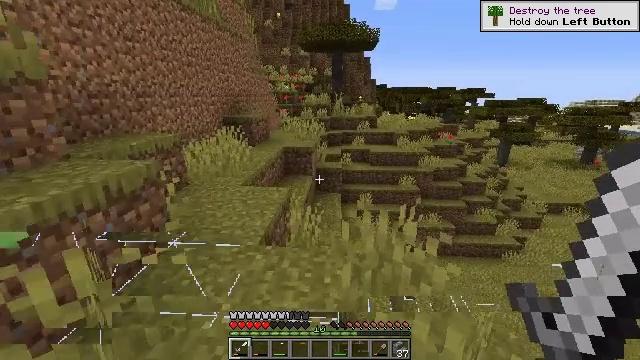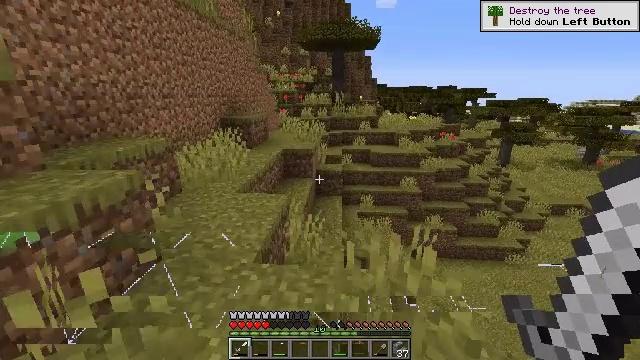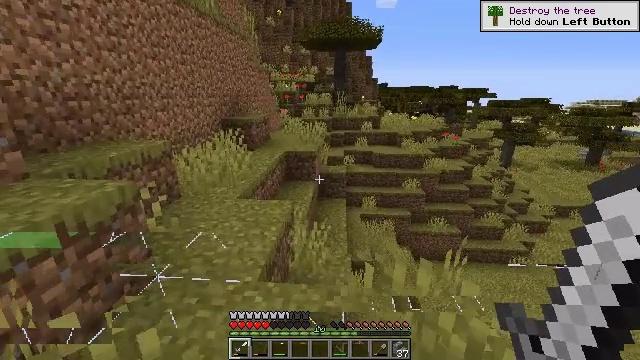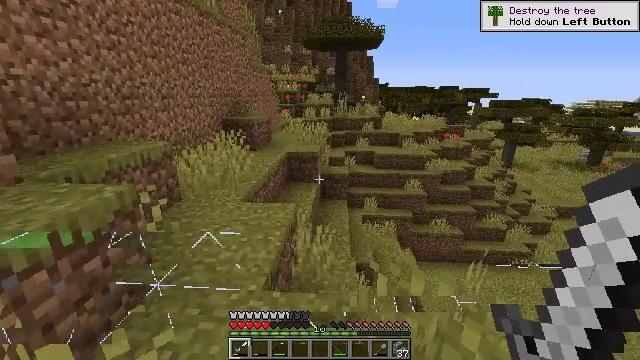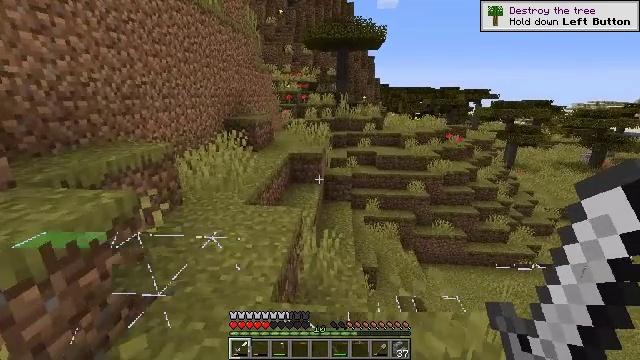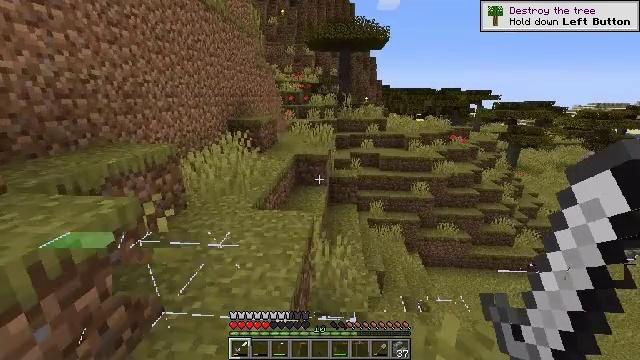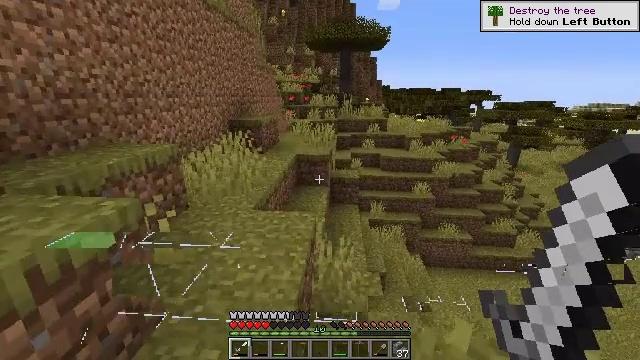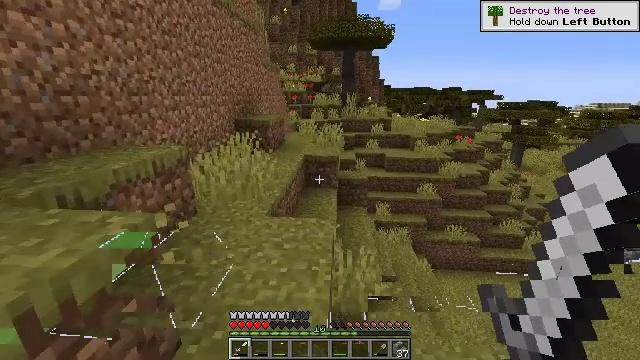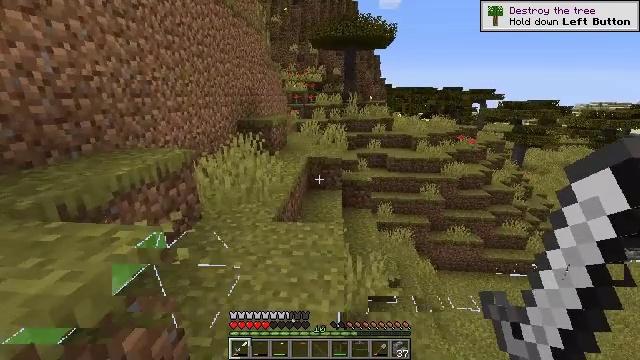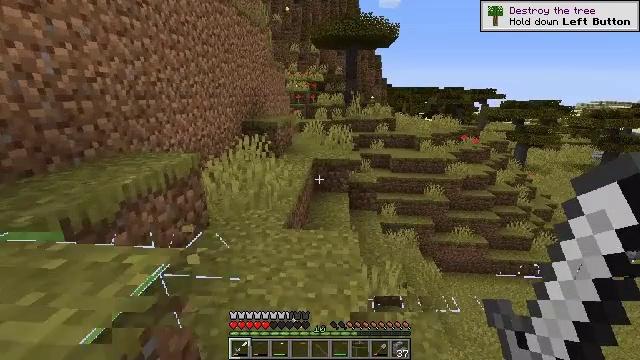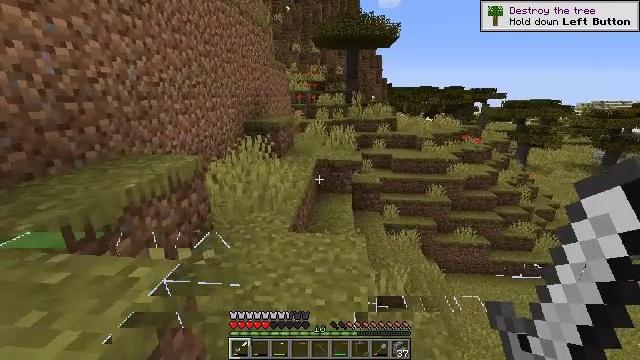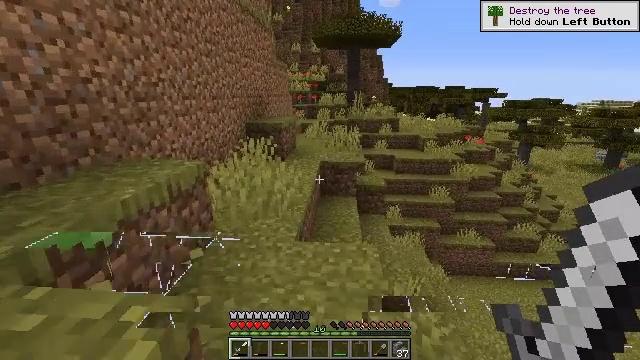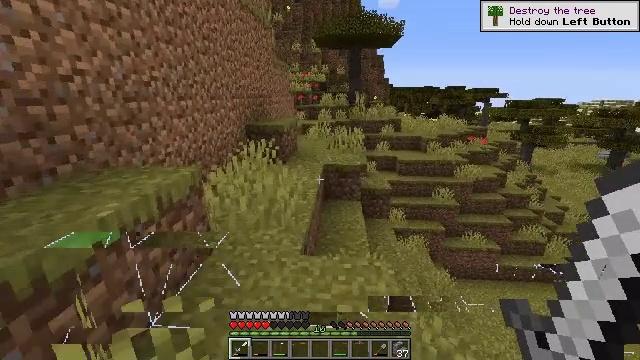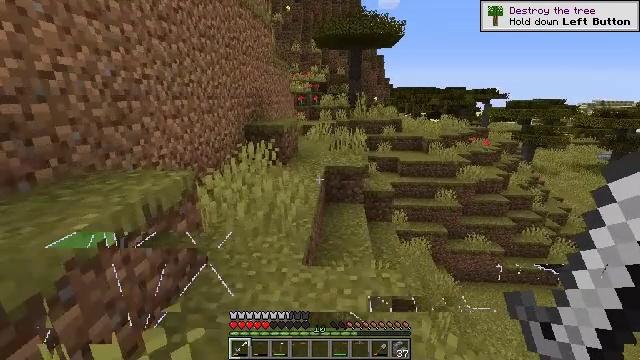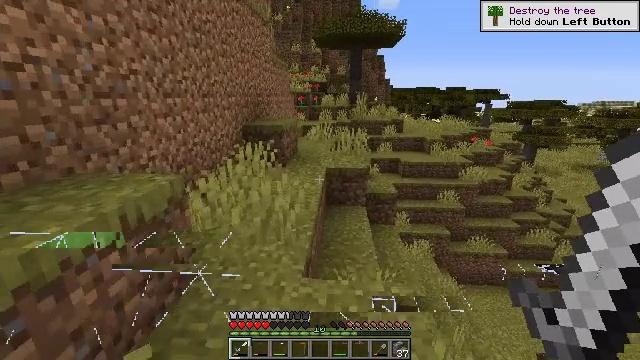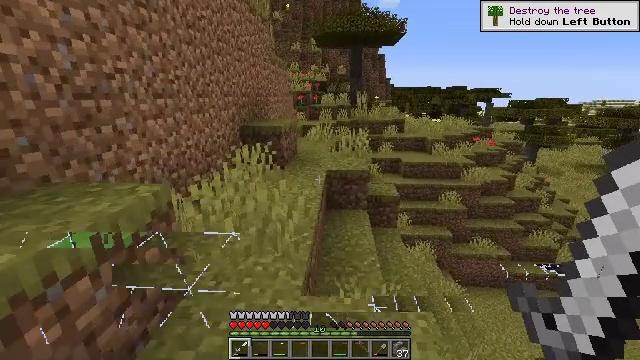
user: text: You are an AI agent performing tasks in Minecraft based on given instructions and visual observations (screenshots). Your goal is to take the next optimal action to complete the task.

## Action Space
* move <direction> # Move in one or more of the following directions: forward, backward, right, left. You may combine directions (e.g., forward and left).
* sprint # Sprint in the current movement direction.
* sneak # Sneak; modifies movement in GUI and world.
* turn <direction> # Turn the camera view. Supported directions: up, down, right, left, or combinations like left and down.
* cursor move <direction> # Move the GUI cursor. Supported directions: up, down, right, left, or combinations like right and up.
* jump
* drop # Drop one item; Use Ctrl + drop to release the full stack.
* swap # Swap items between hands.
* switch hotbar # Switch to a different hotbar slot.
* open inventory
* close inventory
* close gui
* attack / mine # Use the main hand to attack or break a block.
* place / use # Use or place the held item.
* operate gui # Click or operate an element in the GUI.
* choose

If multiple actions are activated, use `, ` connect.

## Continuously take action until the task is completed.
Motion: motion action
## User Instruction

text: Mine the cobblestone stairs.
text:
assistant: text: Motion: move forward and move left
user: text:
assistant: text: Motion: move forward and move left
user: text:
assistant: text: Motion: move forward and move left
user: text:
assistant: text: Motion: move forward and move left
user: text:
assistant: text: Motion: move forward and move left
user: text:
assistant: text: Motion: move forward and move left
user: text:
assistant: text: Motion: move forward and move left
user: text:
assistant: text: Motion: move forward and move left
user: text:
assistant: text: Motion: move forward and move left
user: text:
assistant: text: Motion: move forward
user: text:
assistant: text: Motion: move forward
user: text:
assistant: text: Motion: move forward
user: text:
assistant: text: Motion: move forward
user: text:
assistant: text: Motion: move forward
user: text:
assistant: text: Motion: move forward
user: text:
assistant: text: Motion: move forward
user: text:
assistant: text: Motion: move forward
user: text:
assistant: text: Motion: move forward
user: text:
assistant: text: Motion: move forward
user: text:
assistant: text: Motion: move forward
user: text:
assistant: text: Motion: move forward
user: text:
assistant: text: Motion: move forward
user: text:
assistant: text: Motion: move forward
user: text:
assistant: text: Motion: move forward
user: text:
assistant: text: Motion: move forward
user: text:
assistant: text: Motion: move forward
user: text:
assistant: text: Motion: move forward
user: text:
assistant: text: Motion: move forward
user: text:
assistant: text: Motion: move forward
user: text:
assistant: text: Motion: move forward